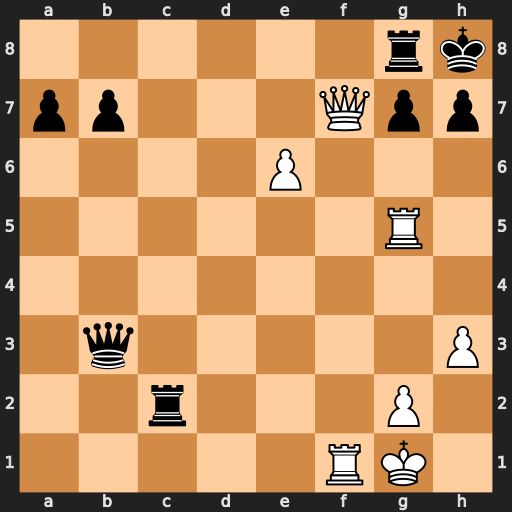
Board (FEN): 6rk/pp3Qpp/4P3/6R1/8/1q5P/2r3P1/5RK1
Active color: w
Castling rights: -
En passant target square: -
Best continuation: Qxg7+ Rxg7 Rf8+ Rg8 Rgxg8#